Field crop: tomato
Growth stage: 1
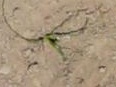
Species: cyperus